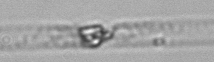
Label: Dactyliosolen_blavyanus